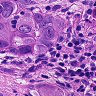
Metastatic tissue present: yes